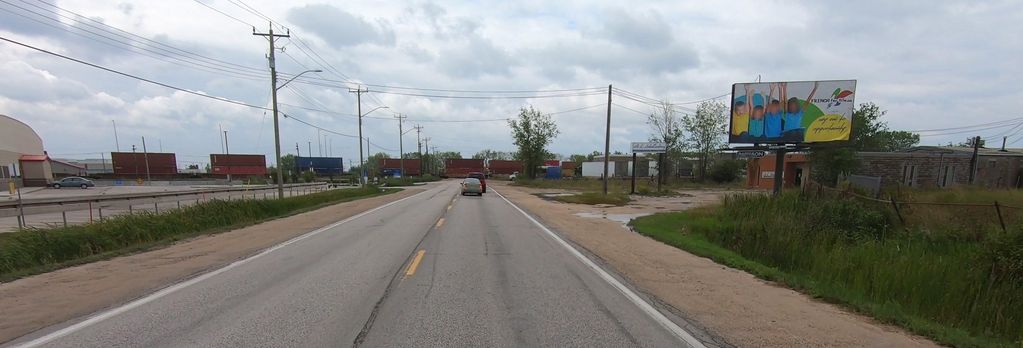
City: winnipeg